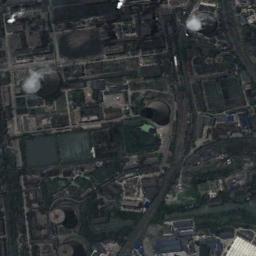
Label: thermal_power_station